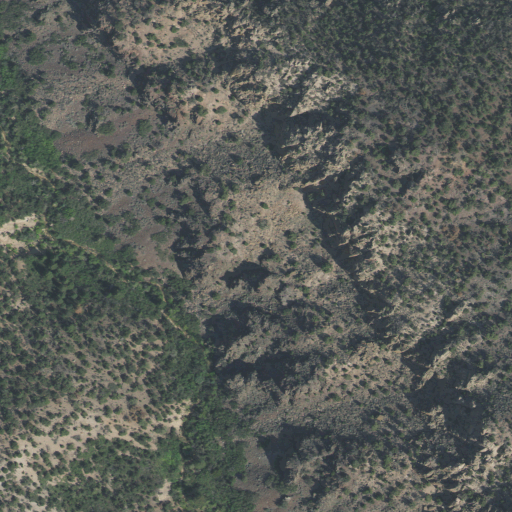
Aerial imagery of bench in Utah named Goat Ledges containing evergreen forest and shrub